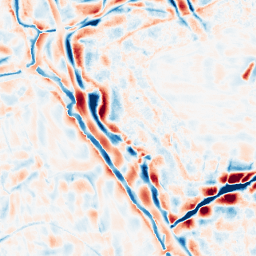
Category: wavelet
Decomposition family: wavelet_biorthogonal
Decomposition parameters: wavelet: bior4.4
level: 4
Upsampling method: sinc_hamming
Upsampling parameters: scale: 4
kernel_size: 8
Upsampling scale: 4